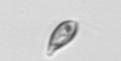
Label: Cryptophyta